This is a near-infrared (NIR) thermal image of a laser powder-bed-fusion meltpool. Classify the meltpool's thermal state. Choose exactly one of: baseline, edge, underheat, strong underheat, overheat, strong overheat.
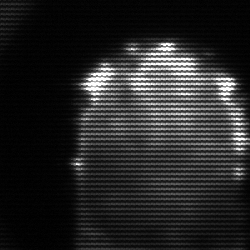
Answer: baseline